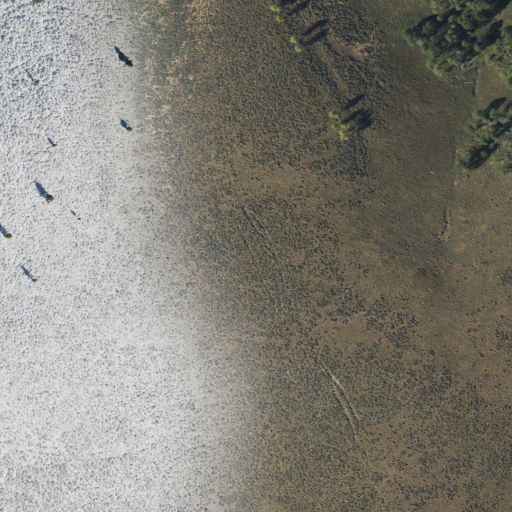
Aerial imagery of ridge(s) in Utah named Steer Ridge containing evergreen forest, shrub, and deciduous forest